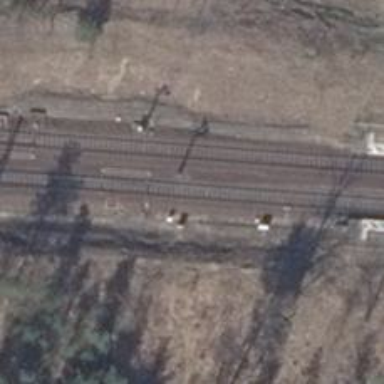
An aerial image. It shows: Railway signal.